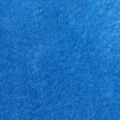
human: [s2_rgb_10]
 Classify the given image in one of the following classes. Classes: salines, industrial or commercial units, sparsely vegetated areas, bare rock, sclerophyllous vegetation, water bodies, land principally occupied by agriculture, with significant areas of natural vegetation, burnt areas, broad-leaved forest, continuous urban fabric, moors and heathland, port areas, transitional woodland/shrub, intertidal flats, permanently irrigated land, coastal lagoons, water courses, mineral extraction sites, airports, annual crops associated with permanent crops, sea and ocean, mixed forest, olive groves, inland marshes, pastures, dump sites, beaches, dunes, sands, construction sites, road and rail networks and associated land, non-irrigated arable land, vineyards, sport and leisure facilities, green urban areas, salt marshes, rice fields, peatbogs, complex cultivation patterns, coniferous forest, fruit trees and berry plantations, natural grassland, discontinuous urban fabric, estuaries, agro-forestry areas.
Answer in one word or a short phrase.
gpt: sea and ocean